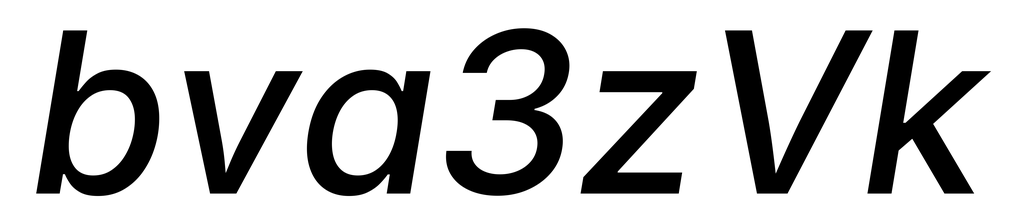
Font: Inter-Italic_Medium_Italic